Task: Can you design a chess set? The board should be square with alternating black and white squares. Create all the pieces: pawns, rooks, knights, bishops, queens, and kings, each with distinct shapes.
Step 5583:
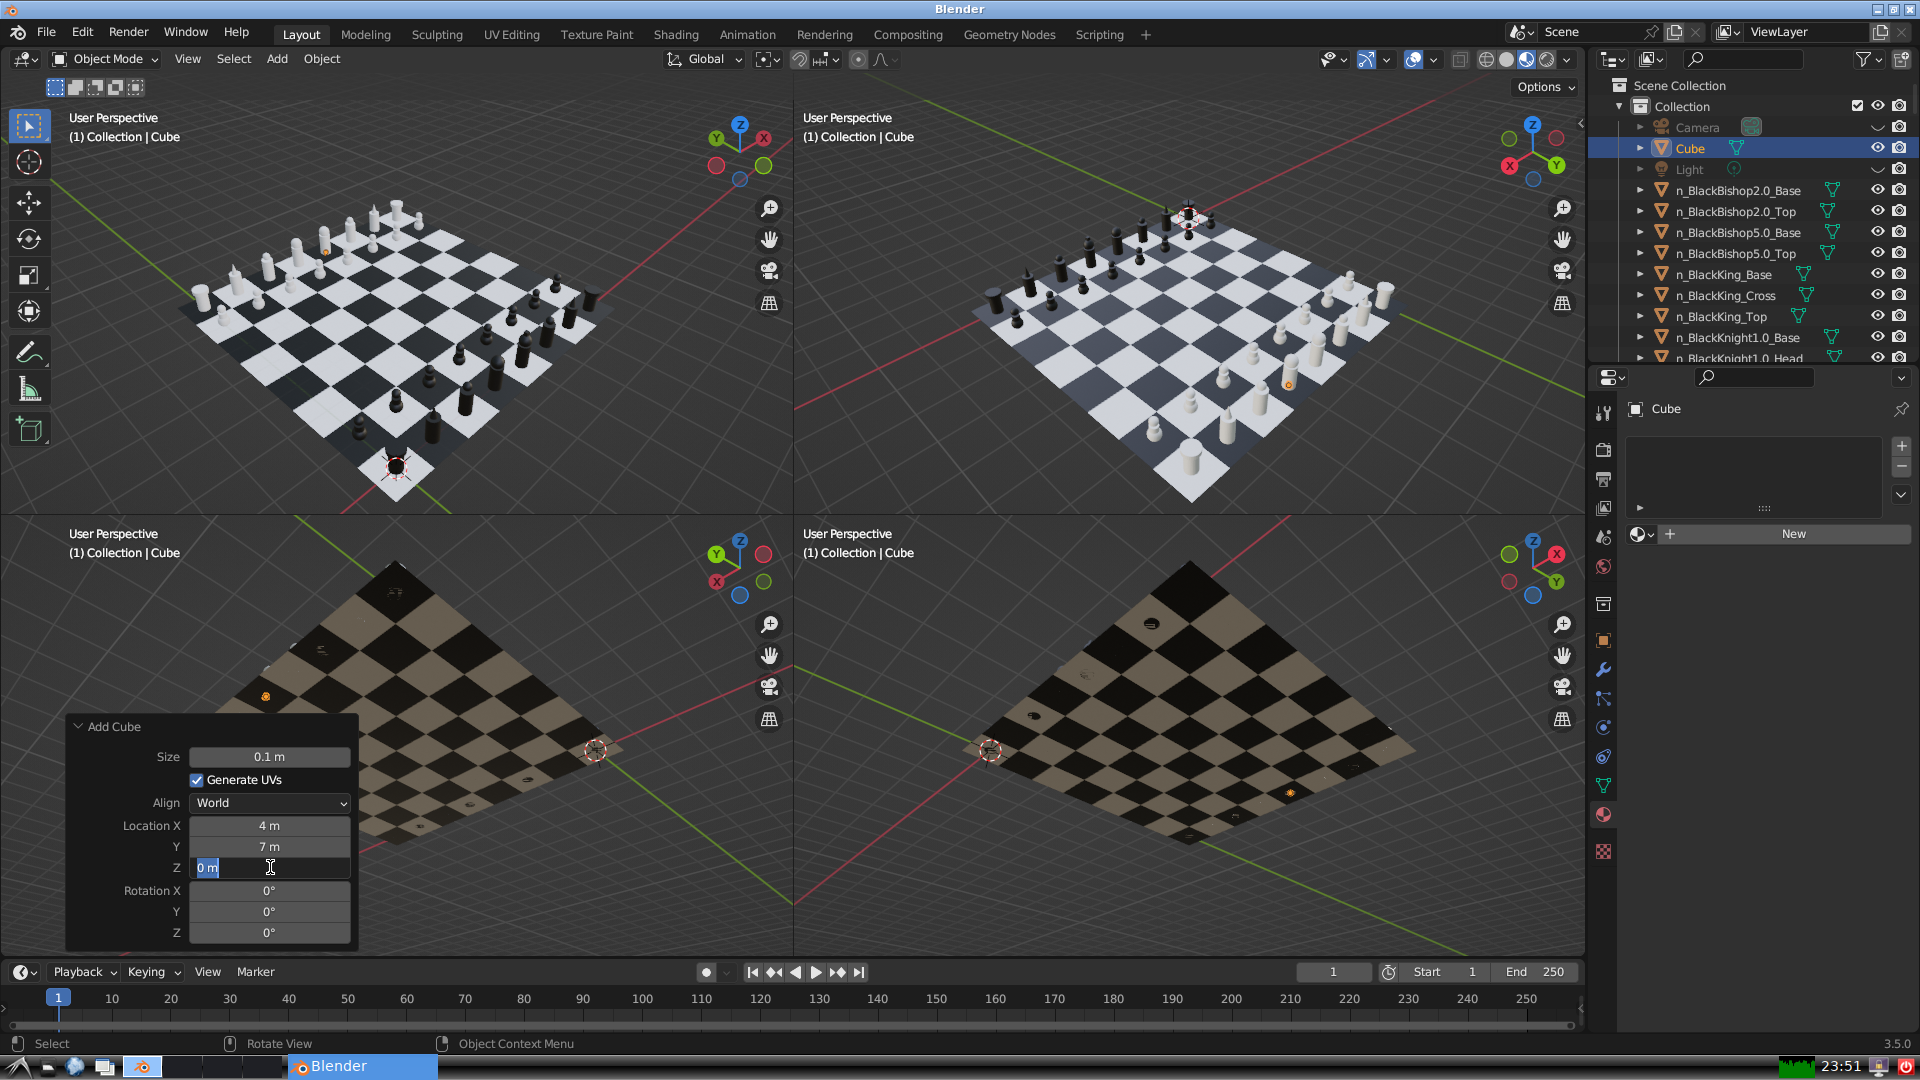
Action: input_text: 0.9